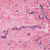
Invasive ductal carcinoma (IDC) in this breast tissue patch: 1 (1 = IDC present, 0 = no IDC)